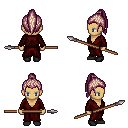
a pixel art fantasy rpg character, female body template, human, tanned skin, red robe, teal pants, white blonde long topknot hairstyle, black shoes, spear, four views (front, back, left, right), 2x2 character sprite sheet, small pixel art, hard edges, no anti-aliasing